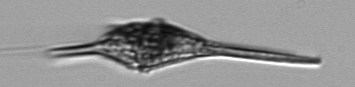
Label: Tripos_lineatus